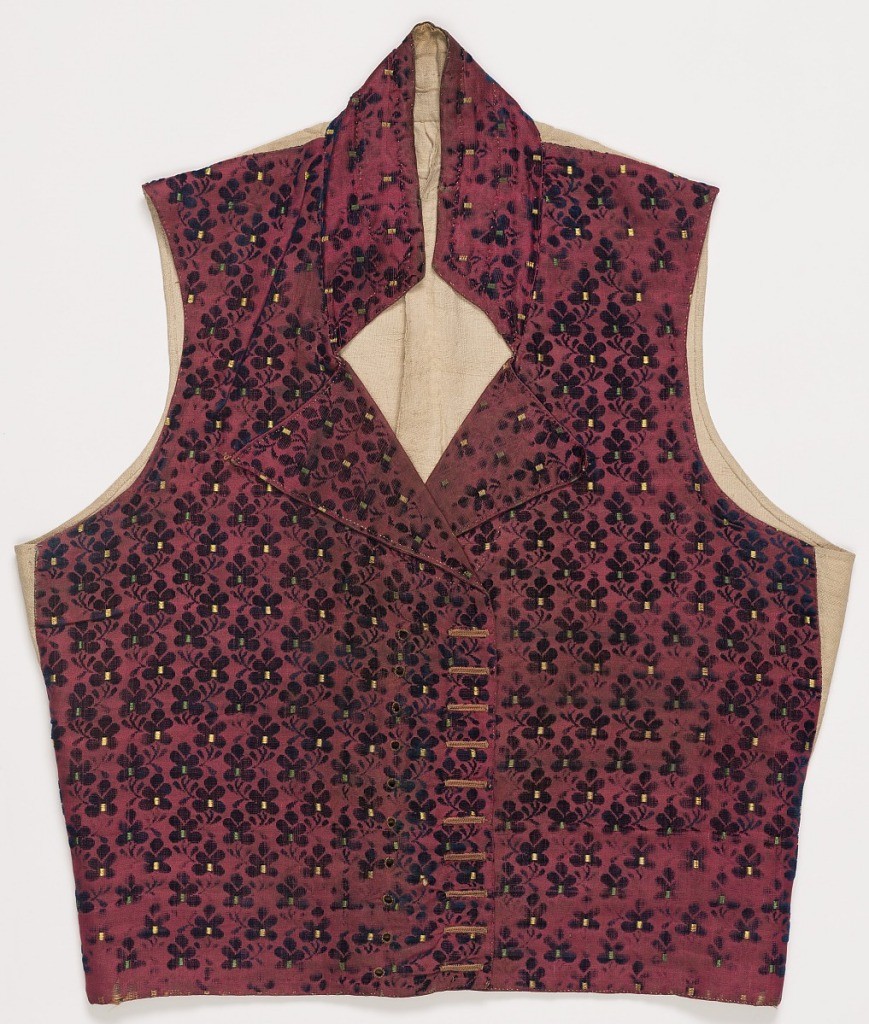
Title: Waistcoat
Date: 19th century
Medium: silk Technique: cut voided supplementary warp pile (velvet) in a satin foundation
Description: Gentleman's waistcoat made from velvet with an allover design of small leaf motifs in blue. Small rectangles of green and yellow decorate the center of each blue leaf.